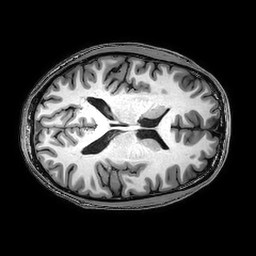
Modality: T1w
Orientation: axial
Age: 27
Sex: male
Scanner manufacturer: philips
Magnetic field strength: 3 T
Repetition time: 0.008299 s
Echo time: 0.00382 s